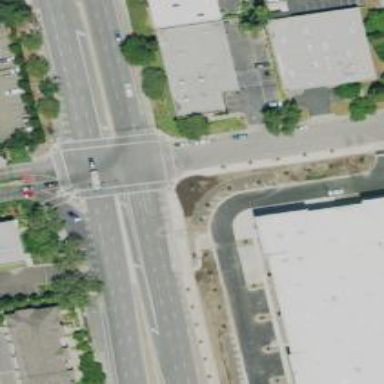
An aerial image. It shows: Solid stop line on the road.